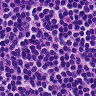
Metastatic tissue present: no